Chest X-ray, PA view. Patient: 78 years old, sex F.
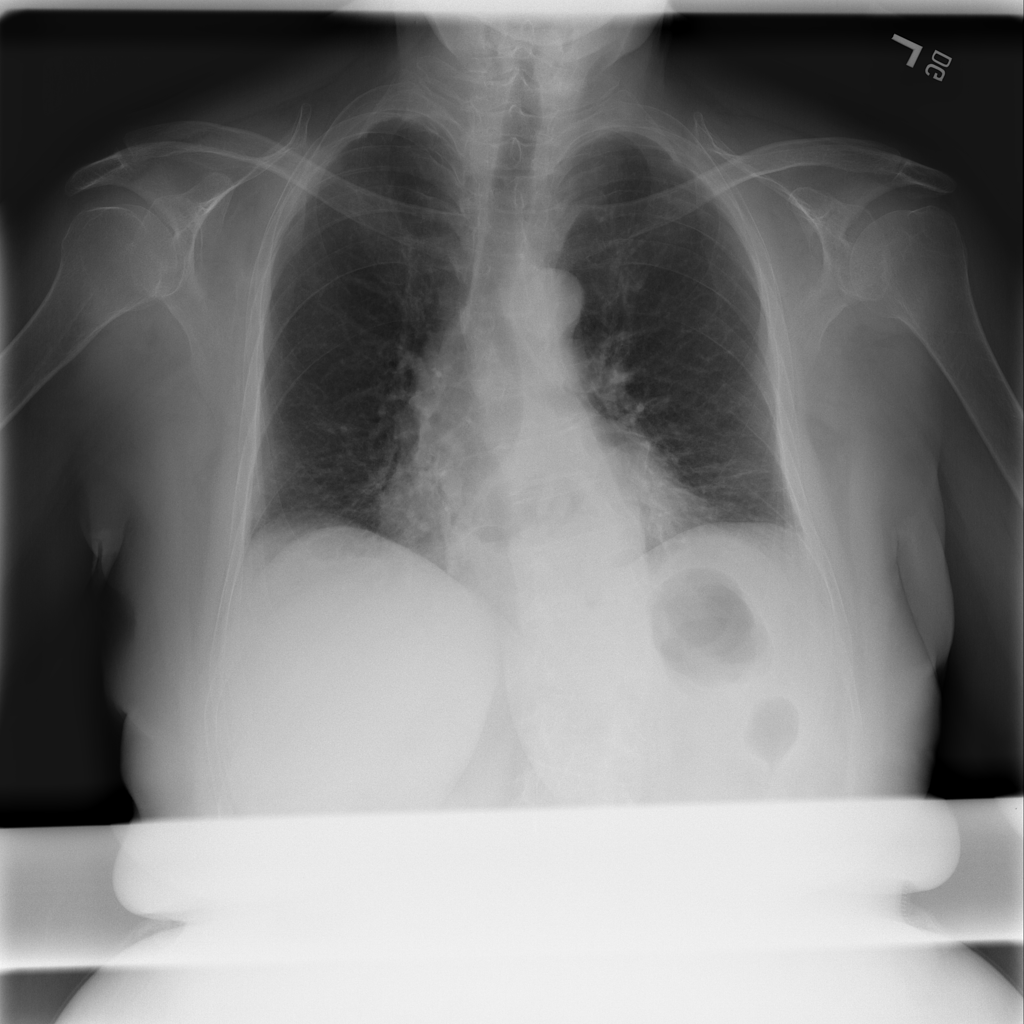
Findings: Fibrosis, Hernia